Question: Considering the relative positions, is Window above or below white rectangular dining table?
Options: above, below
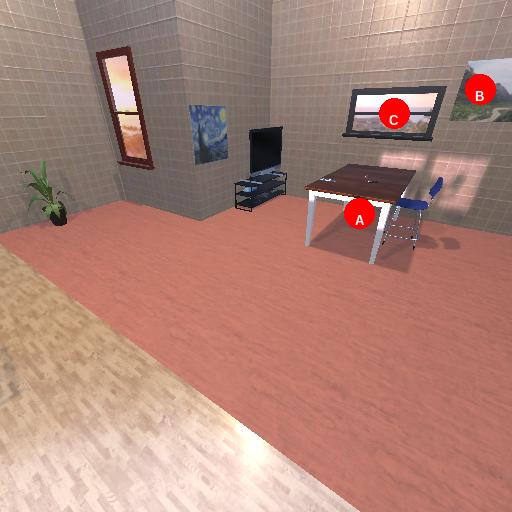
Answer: above